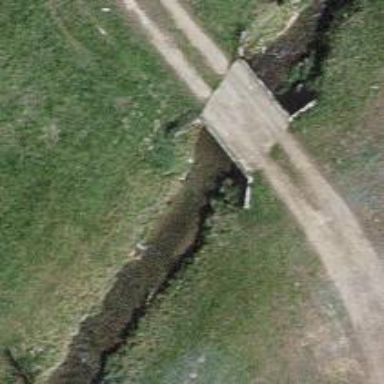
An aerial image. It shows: Culvert tunnel.